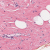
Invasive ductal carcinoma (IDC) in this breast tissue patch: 0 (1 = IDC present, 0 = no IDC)